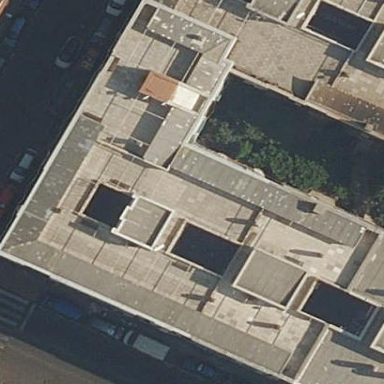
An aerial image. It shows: Building.